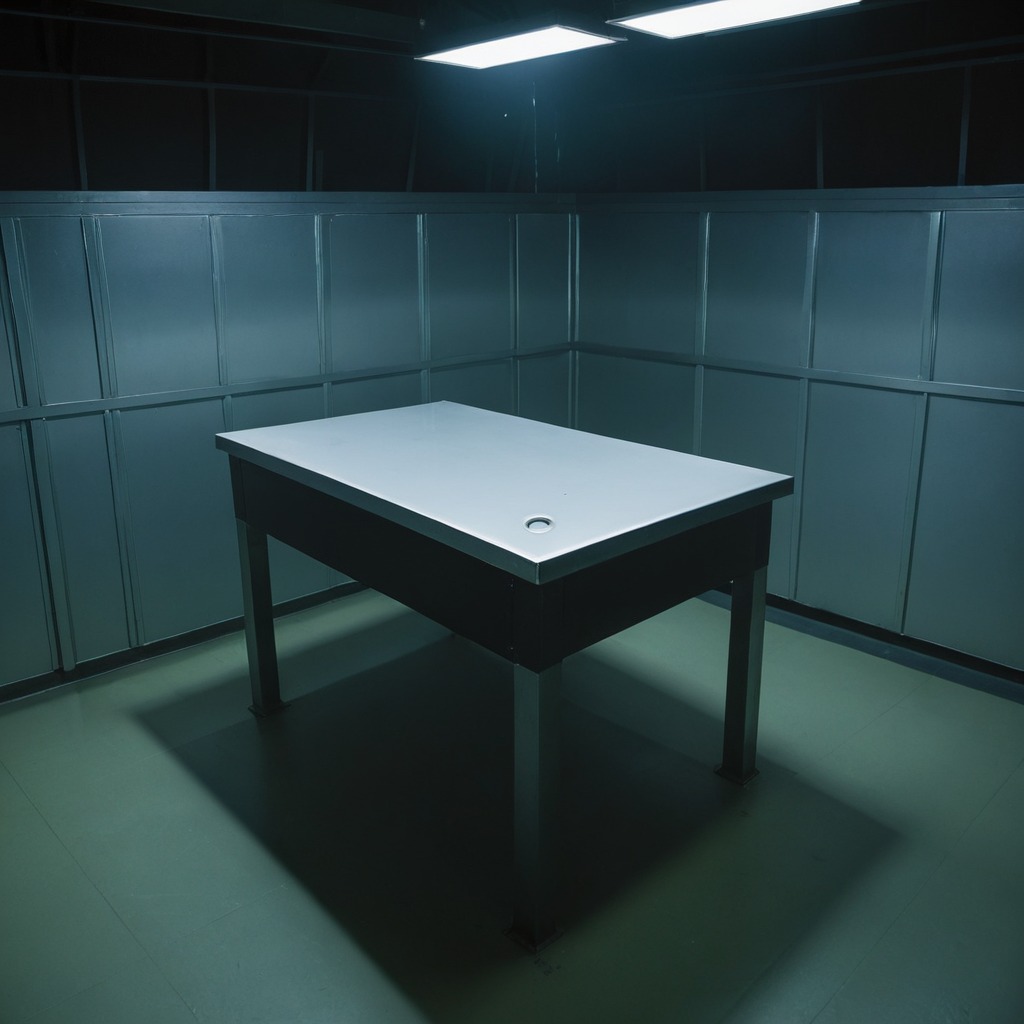
A flat metal washer lying on a clean empty table in a railway signal maintenance room lit by harsh overhead fluorescents.